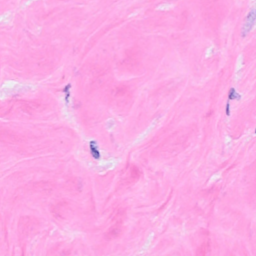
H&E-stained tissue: Breast